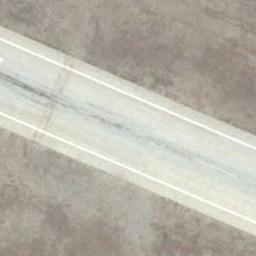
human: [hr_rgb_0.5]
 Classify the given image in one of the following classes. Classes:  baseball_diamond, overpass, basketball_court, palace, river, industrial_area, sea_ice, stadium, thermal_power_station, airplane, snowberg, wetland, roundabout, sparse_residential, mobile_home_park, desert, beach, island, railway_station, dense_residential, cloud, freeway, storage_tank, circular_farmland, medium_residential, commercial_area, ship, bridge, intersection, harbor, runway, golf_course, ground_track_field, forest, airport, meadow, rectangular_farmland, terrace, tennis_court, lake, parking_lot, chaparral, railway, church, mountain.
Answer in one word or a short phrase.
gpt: runway